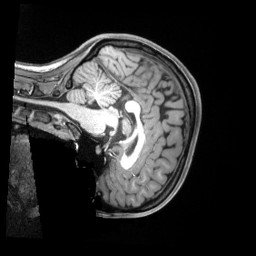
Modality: T1w
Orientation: sagittal
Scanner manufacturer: siemens
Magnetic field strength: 3 T
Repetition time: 2.5 s
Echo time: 0.00218 s